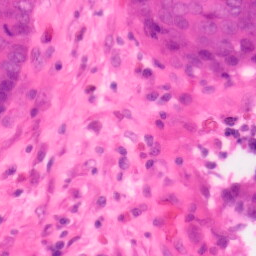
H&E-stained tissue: Colon